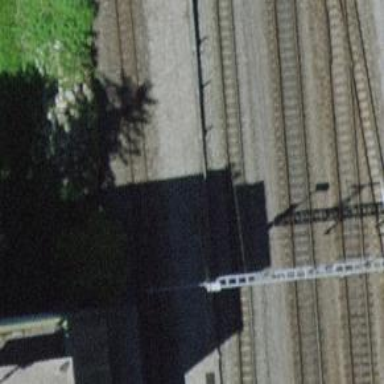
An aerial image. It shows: Narrow-gauge railway siding with contact lines for electrification.